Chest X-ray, PA view. Patient: 60 years old, sex F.
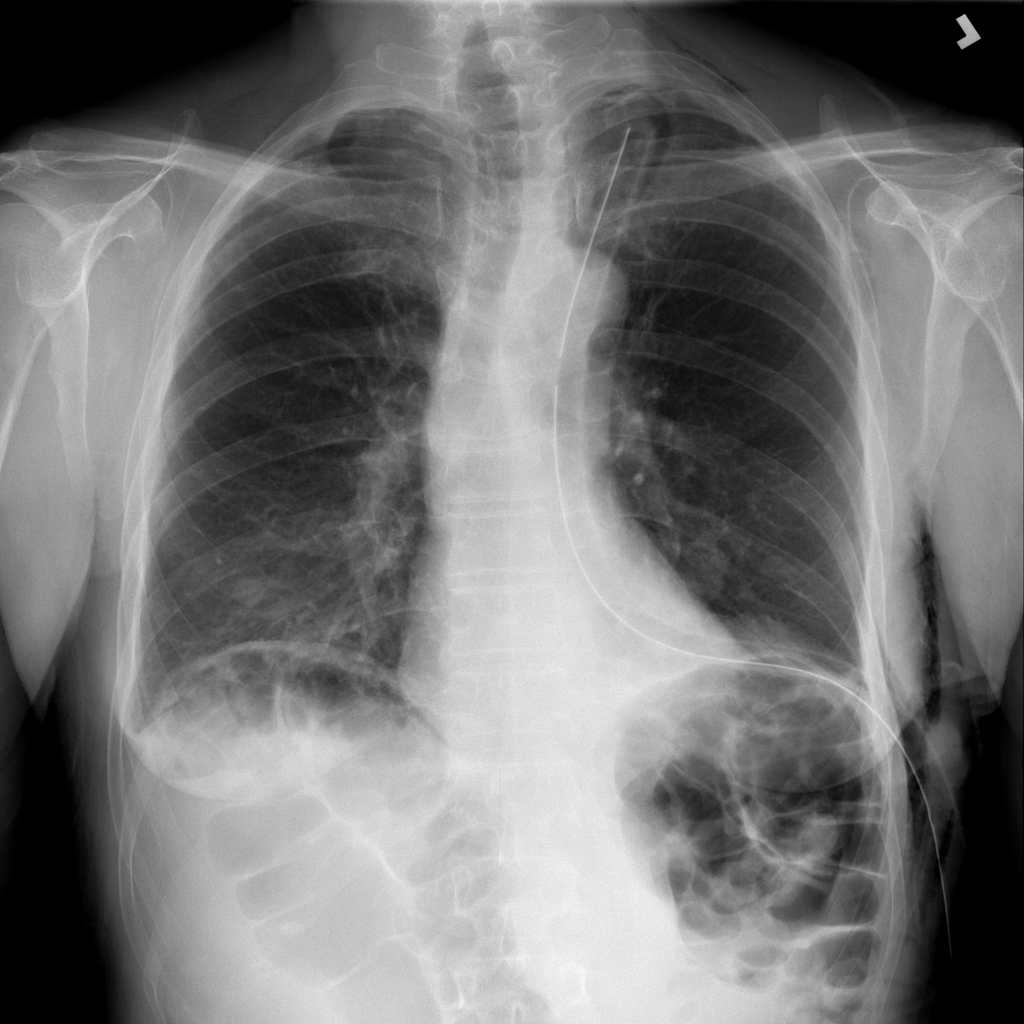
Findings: Atelectasis, Emphysema, Fibrosis, Nodule